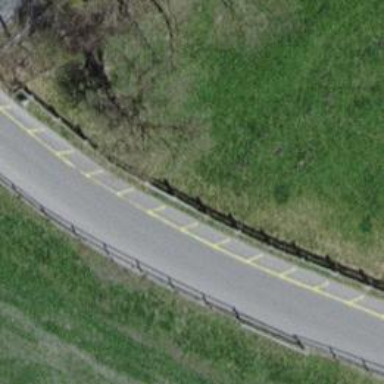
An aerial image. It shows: Unclassified road with asphalt surface.